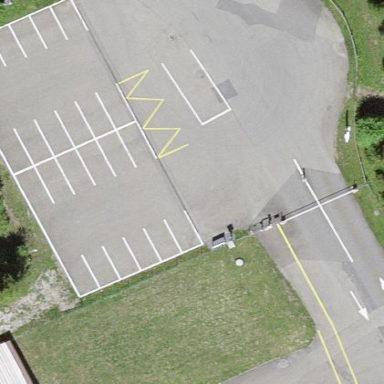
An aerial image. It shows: Parking area with surface.